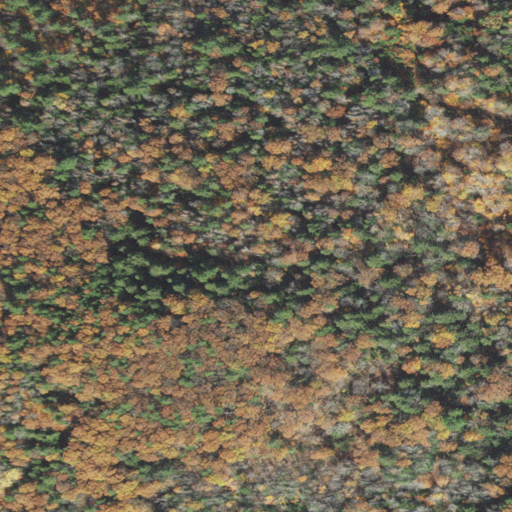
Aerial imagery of mountain in New Hampshire named Burpee Hill containing mixed forest, evergreen forest, and deciduous forest